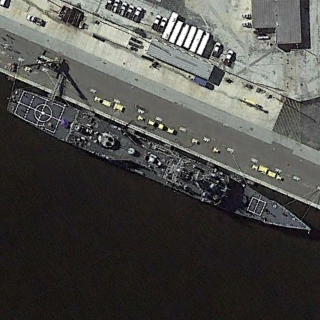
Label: cruiser